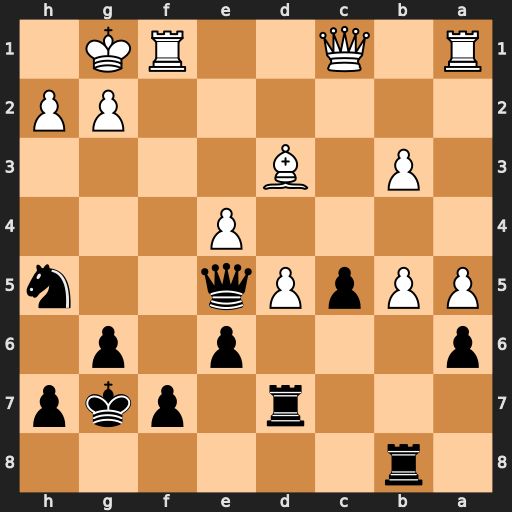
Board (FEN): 1r6/3r1pkp/p3p1p1/PPpPq2n/4P3/1P1B4/6PP/R1Q2RK1
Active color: b
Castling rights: -
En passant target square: -
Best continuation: Qd4+ Rf2 Qxd3